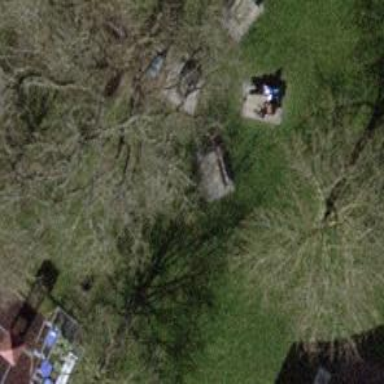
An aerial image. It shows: Picnic table located in leisure land area.